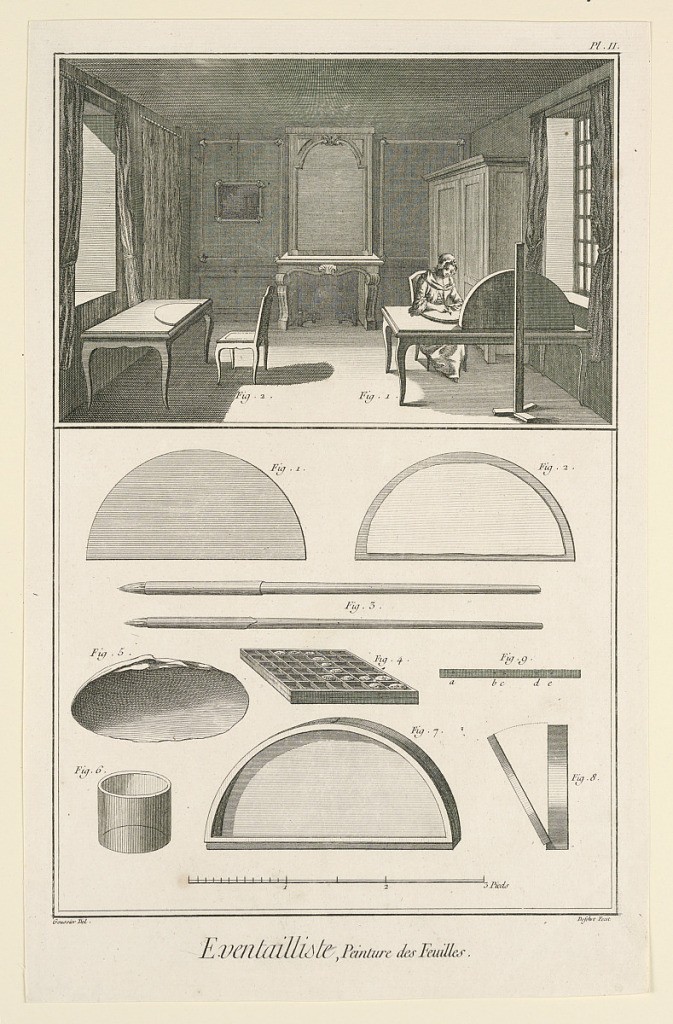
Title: Plate Illustrating Fanmaking from Diderot's "Encyclopédie"
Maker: Denis Diderot, French, 1713–1784
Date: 1750–1766
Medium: Engraving on paper
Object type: Print
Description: Plate illustrating fan manufacture from Diderot's "Encyclopédie."